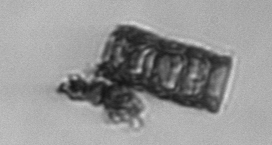
Label: Paralia_sulcata